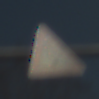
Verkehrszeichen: Gefahrenstelle
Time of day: MorningAfternoon
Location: Outdoor (Suburban)
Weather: PartlyCloudy
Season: NotSpecified
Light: Natural